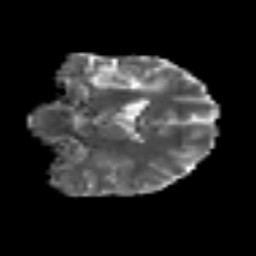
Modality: MD
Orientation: coronal
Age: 39
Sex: female
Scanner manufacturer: siemens
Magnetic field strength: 3 T
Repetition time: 6.1 s
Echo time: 0.101 s